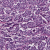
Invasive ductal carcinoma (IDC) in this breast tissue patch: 1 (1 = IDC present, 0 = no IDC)